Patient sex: M
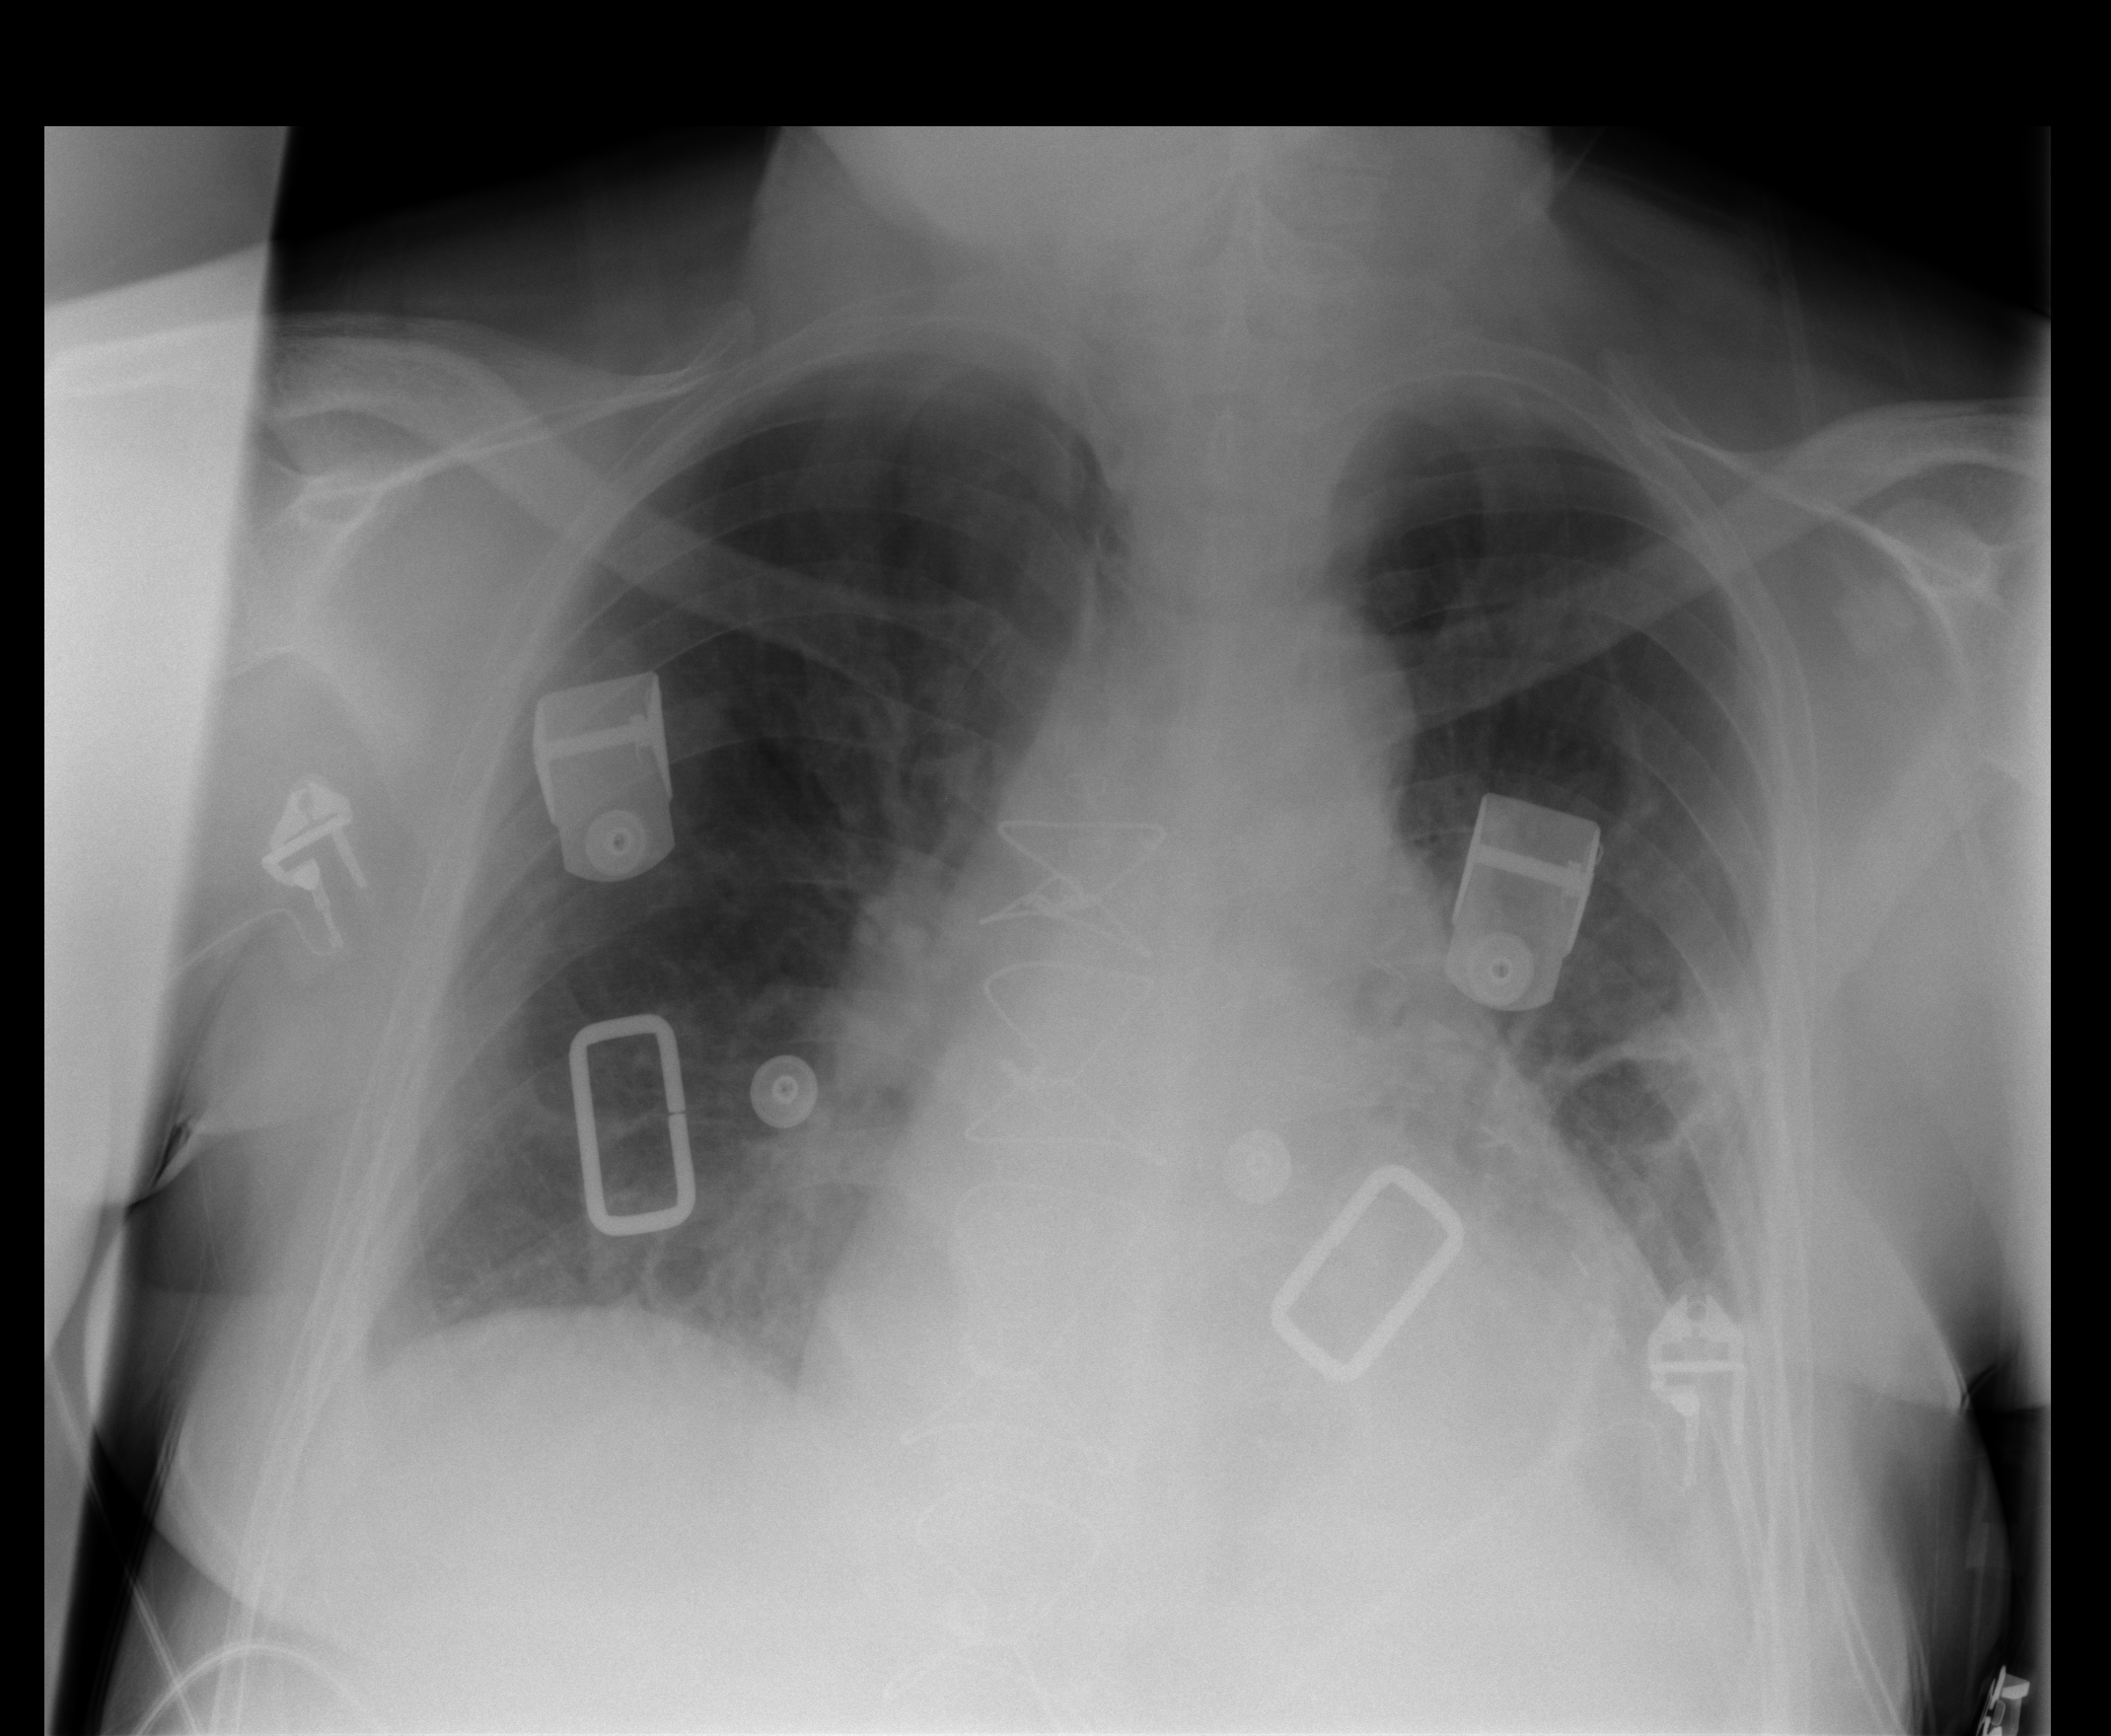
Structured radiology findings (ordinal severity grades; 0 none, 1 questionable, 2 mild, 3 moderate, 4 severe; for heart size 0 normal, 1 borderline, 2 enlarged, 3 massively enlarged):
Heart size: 2
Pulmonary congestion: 2
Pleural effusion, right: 2
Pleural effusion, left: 2
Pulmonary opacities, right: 0
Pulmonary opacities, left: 0
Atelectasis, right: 2
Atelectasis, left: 2